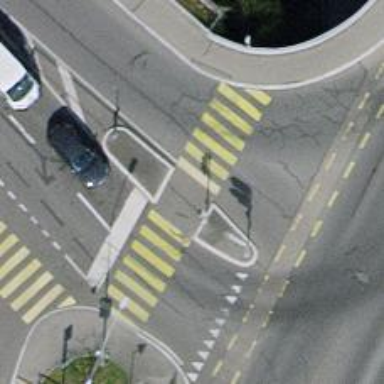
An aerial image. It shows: Crossing with traffic signals and zebra markings. There is pedestrian island at the crossing.